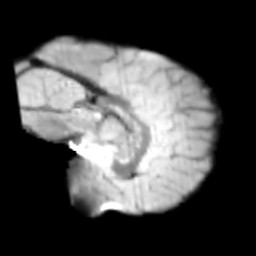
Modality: T2w
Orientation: sagittal
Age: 11
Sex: male
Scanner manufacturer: siemens
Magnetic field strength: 3 T
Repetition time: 3.8 s
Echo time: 0.07 s